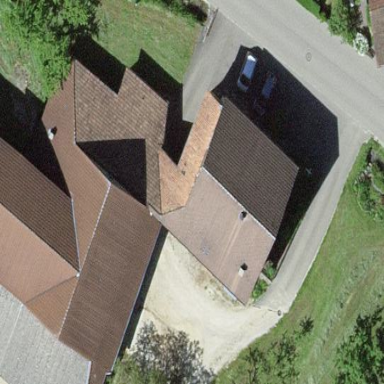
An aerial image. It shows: Simple and straightforward house.